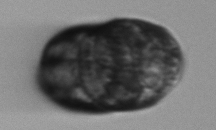
Label: Margalefidinium